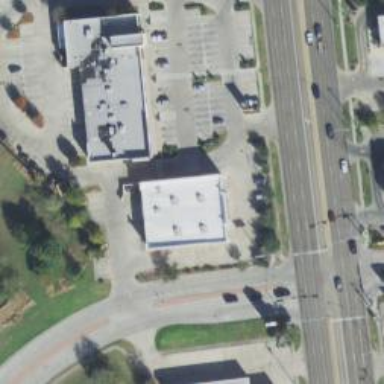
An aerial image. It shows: Retail area.